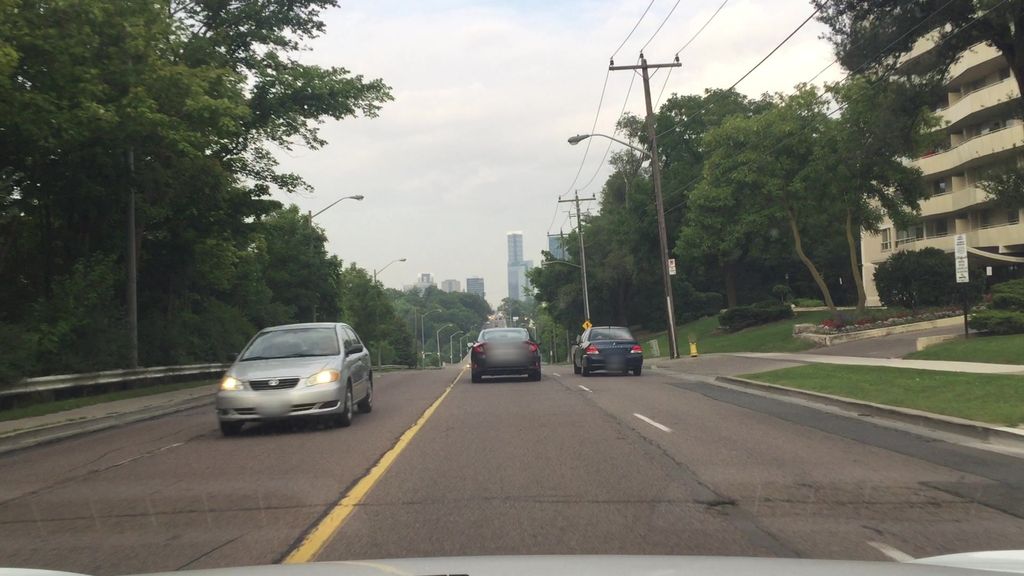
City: toronto